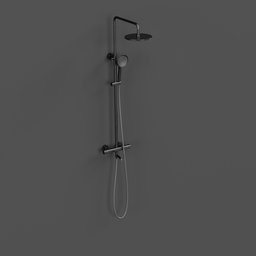
Label: appliances